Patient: sex F, age 69
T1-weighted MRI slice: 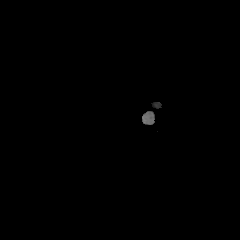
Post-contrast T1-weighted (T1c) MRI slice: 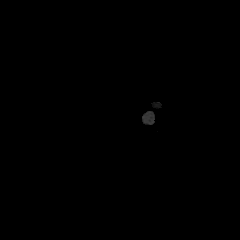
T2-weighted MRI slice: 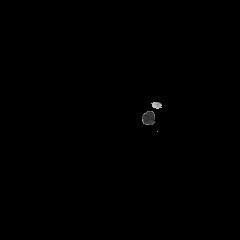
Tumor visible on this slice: no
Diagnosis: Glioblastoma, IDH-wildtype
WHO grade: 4